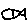
Label: fish